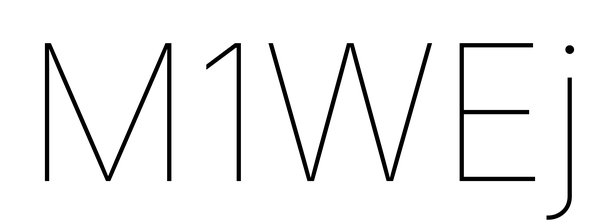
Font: Inter_Thin